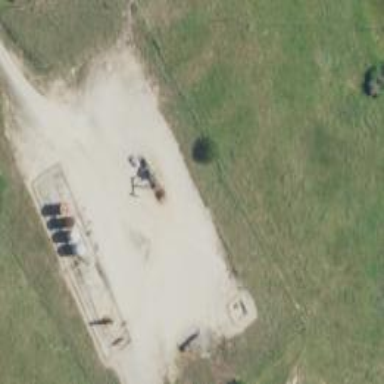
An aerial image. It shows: Petroleum well.